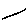
Label: line